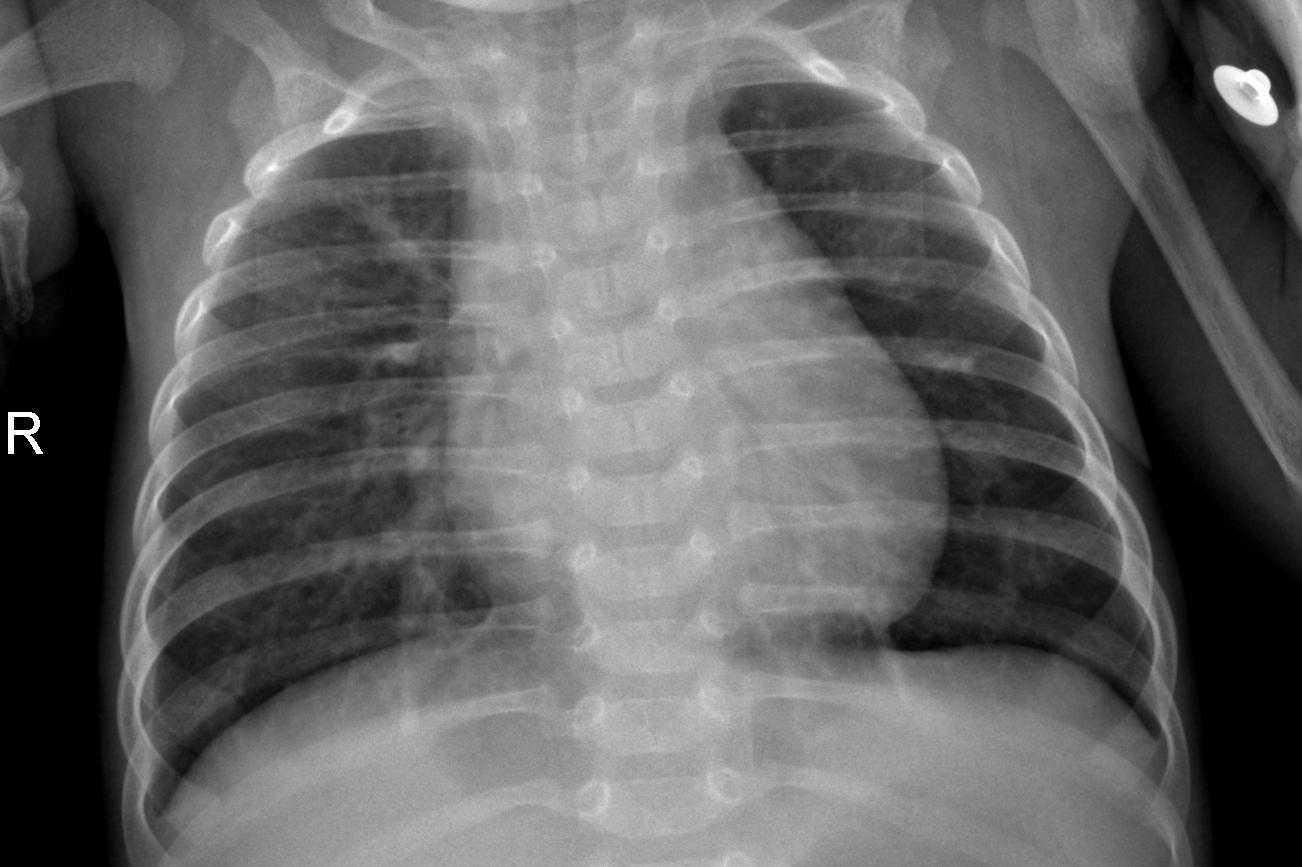
Diagnosis: PNEUMONIA